Question: I'm coding a tag search in CakePHP (latest release) but the solution I have made seems over complicated compared to how easy the rest of CakePHP is. Hopefully someone can point me in the right direction or help me improve my current solution.
Each user in my app can tag themselves with tags, for example: php, objective-c, javascript, jquery. A different type of user can search for users with specific tags. They may search for: php, objective-c, ios. I need to return a array of users in the order of how many tags they match, a user with all 3 tags would appear at the top of the array.
Here's a sample of the database and my solution below. I'd really appreciate any help on improving this.

'''
//Search Array
//Format: array('objective-c', 'javascript', 'jquery', 'php')
$tag_array = explode(",", $this->request->data["User"]["search"]);
//Get Tag IDs - array([id] => [id])
//Format: array([1] => '1', [2] => '2', [4] => '4', [15] => '15')
$result_tag_ids = $this->User->TagsUser->Tag->find('list', array(
'conditions' => array(
"Tag.name" => $tag_array
),
'fields' => array('Tag.id')
));
//Get User IDs - array([id] => [id])
//Format: array([24] => '24', [24] => '24', [26] => 26, [27] => '27')
$result_user_ids = $this->User->TagsUser->find('list', array(
'conditions' => array(
"TagsUser.tag_id" => $result_tag_ids
),
'fields' => array('TagsUser.user_id')
));
//Remove Duplicate user ids and add a count of how many tags matched & sort the array in that order
//Format: array([26] => 1, [24] => 2, [27] => 3)
$counted_user_ids = array_count_values($result_user_ids);
asort($counted_user_ids);
//Get the keys (user_ids)
$list_user_ids = array_keys($counted_user_ids);
//Get these users in the order of the sorted array
$search_result = $this->User->find('all', array(
'conditions' => array(
"User.id" => $list_user_ids
),
'order' => 'FIELD(User.id,' . implode(" ,", $list_user_ids) . ')'
));
'''
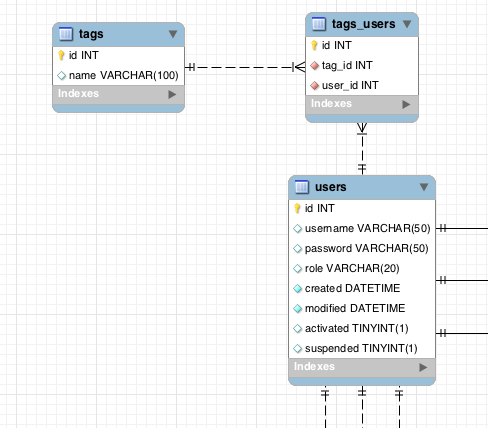
Answer: please give this a try:
'''
$tag_array = explode(",", $this->request->data["User"]["search"]);
//arrays expanded for better readability,
//you should be able to compress in fewer lines if desired
$options = array();
$options['contain'] = '';
//or recursive=-1, depends of what you are using to avoid extra models/fields
$options['joins'][0]['table'] = 'tags_users';
$options['joins'][0]['conditions'] = 'User.id = user_id';
$options['joins'][1]['alias'] = 'Tag';
$options['joins'][1]['table'] = 'tags';
$options['joins'][1]['conditions']= 'Tag.id = tag_id';
$options['fields'] = array('User.id', 'COUNT(*) as tag_counter');
$options['group'] = 'User.id';
$options['order'] = 'tag_counter DESC';
$options['conditions']['Tag.name'] = $tag_array;
$search_result = $this->User->find('all', $options);
'''
'print_r($search_result)' should give:
'''
Array
(
[0] => Array
(
[User] => Array
(
[id] => (user id)
)
[0] => Array
(
[tag_counter] => (how many tags)
)
)
[...]
)
'''
I hope it works for you.
If you want to know also what tags each user have on the same query just adjust the contain or recursive value.